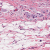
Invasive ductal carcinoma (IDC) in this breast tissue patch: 1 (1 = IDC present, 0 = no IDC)